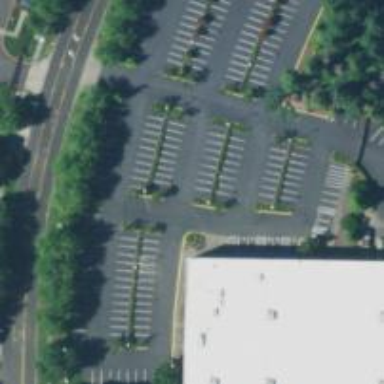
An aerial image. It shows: Parking space.